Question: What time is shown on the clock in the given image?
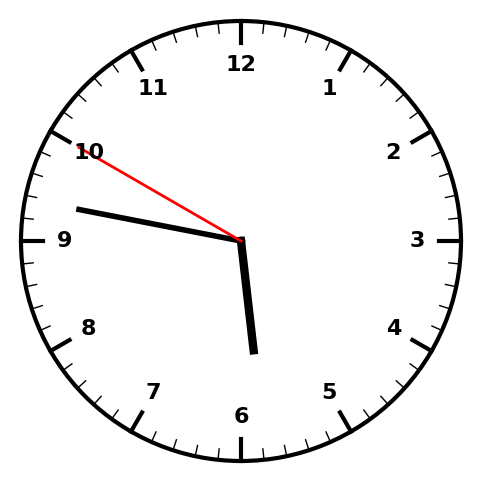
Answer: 05:46:50